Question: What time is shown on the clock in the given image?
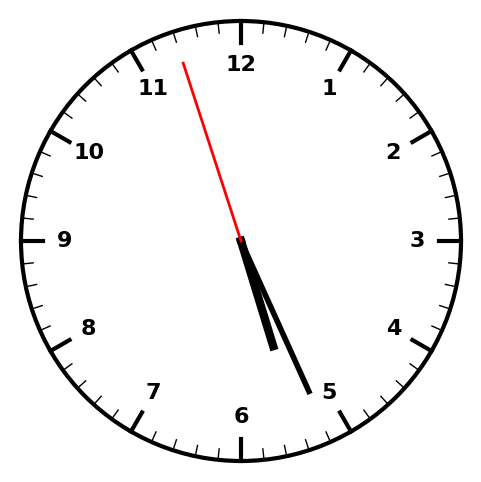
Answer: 05:25:57